Field crop: maize
Growth stage: 2
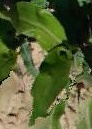
Species: maize